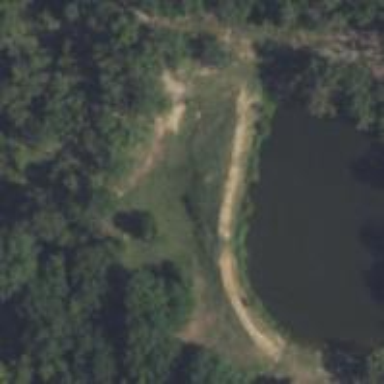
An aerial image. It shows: Peaceful pond surrounded by nature.